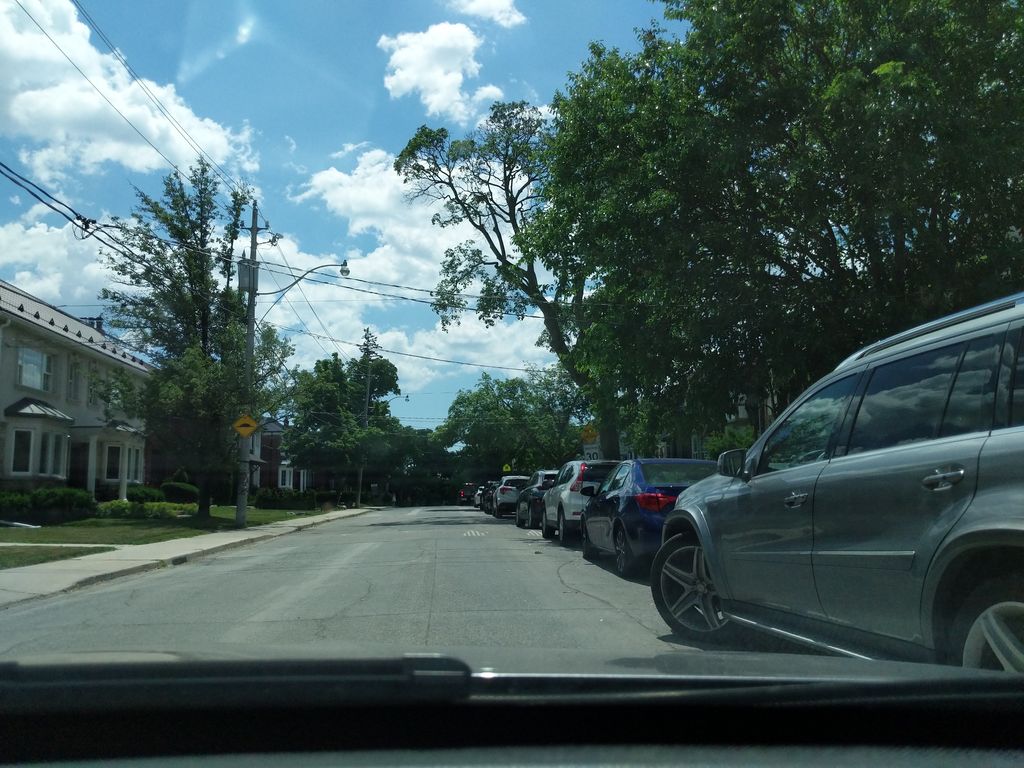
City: toronto